Field crop: maize
Growth stage: 2
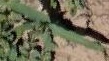
Species: maize